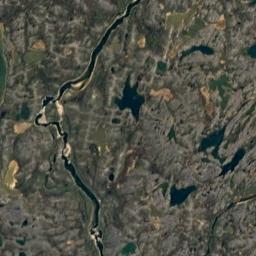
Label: wetland